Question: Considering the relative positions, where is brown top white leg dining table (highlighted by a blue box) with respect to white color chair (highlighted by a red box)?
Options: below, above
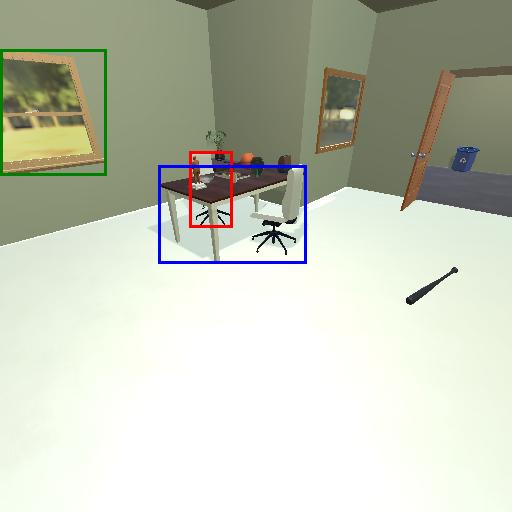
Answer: below